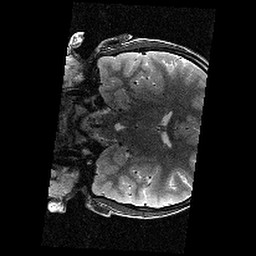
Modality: T2w
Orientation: coronal
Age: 11
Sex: male
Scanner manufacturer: siemens
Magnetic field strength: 3 T
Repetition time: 9.23 s
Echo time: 0.067 s